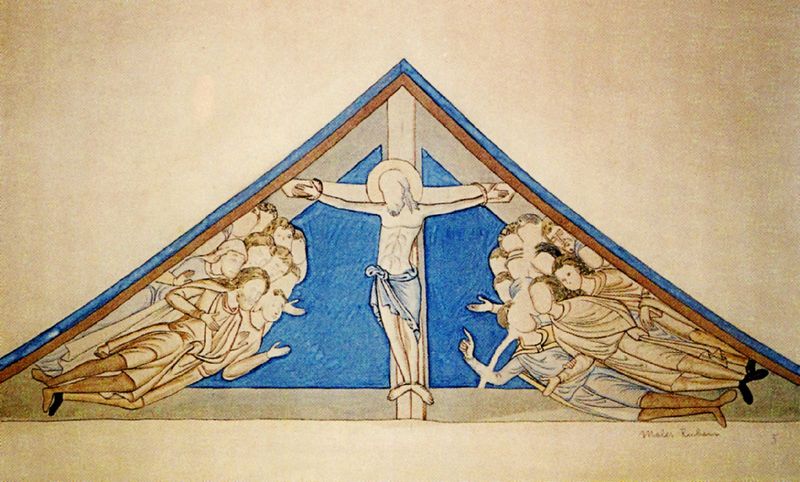
Titel: Der Romanische Kapitelsaal der Abtei Brauweiler
Standort: Brauweiler (EU - D - NRW)
Schlagwörter: blau, hand, lendenschurz, nackt, dreieck, frauen, menschen, braun, finger, geste, männer, skizze, zeichnung, dach, tuch, beige, malerei, masse, bart, gesichter, gesicht, rahmen, bild, hände, fliegen, engel, zeigen, lendentuch, kreuz, entwurf, heiligenschein, christus, jesus, kreuzigung, kruzifix, heilige, jünger, bänder, gekreuzigt, gläubige, bleu, apostel, holzkreuz, glorie, ungläubige